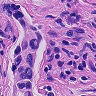
Metastatic tissue present: yes